Interaction volume radius: 10 \u00c5
Interaction volume height: 15 \u00c5
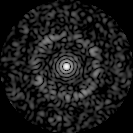
Disorder parameter: 0.8229